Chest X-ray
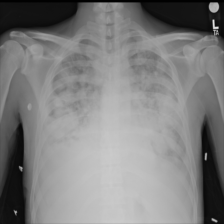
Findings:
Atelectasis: negative
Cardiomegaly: negative
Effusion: negative
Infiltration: negative
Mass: negative
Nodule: positive
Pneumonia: negative
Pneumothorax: negative
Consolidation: negative
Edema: negative
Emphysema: negative
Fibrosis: negative
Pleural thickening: negative
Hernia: negative